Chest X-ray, PA view. Patient: 15 years old, sex M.
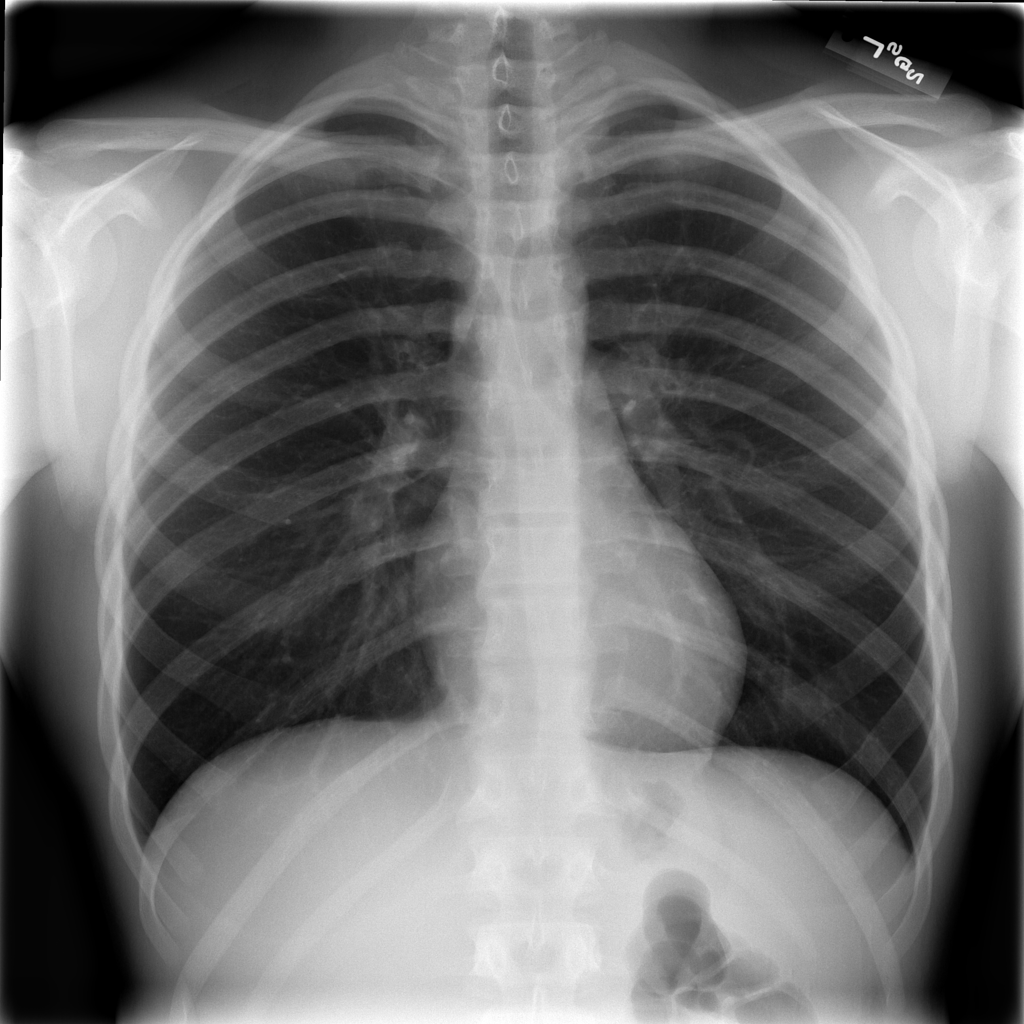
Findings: No Finding